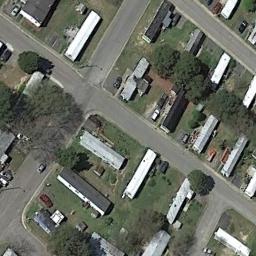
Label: mobile_home_park